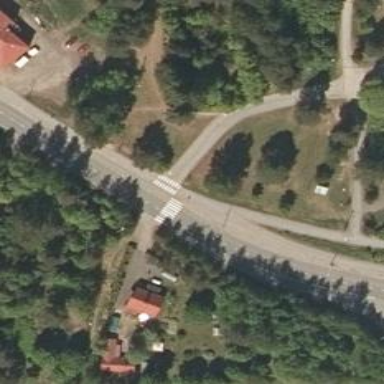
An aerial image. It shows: Asphalt cycleway featuring zebra crossing. The crossing is uncontrolled.